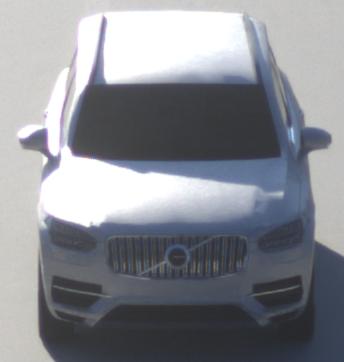
Make: Volvo
Model: XC90 B5
Detailed model: XC90 (L)
Model produced from: 2019/08
Model produced until: 2020/04
Doors: 5
Color: white
Road condition: dry road
Daytime: sunrise or sunset
Contrast: medium contrast